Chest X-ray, PA view. Patient: 61 years old, sex F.
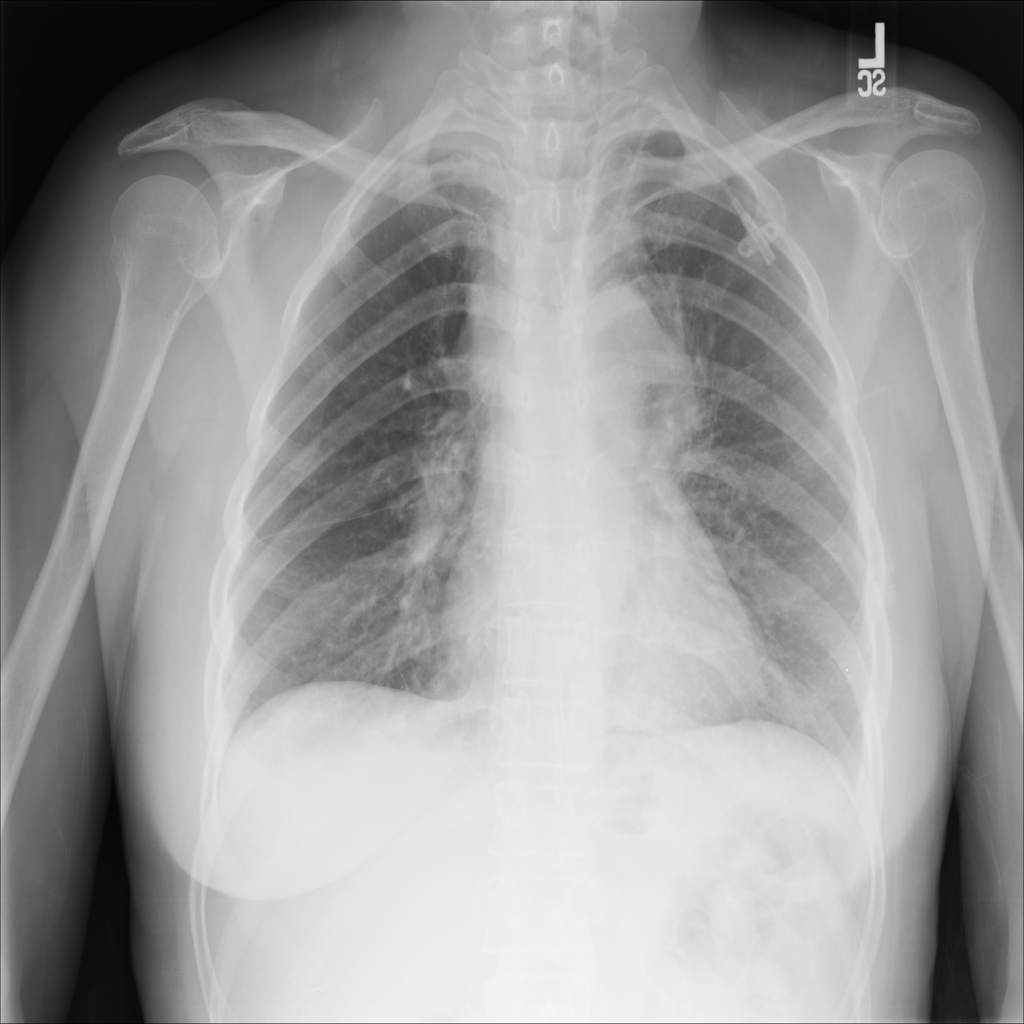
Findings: No Finding